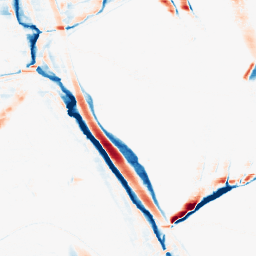
Category: morphological
Decomposition family: morphological_rect
Decomposition parameters: operation: average
width: 20
height: 3
Upsampling method: cubic_mitchell
Upsampling parameters: scale: 4
Upsampling scale: 4